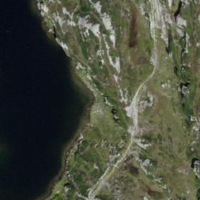
EUNIS habitat code: 31
Species observed at this site:
Primula hirsuta